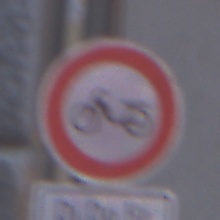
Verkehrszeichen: VerbotMofas
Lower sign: ZeitangabenMitBeschraenkungAufWochentage3
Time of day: MorningAfternoon
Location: Outdoor (Urban)
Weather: PartlyCloudy
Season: NotSpecified
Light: Natural